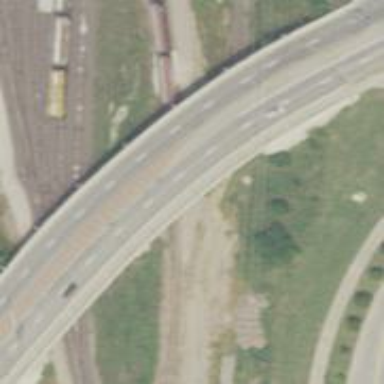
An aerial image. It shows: Viaduct bridge over trunk highway.